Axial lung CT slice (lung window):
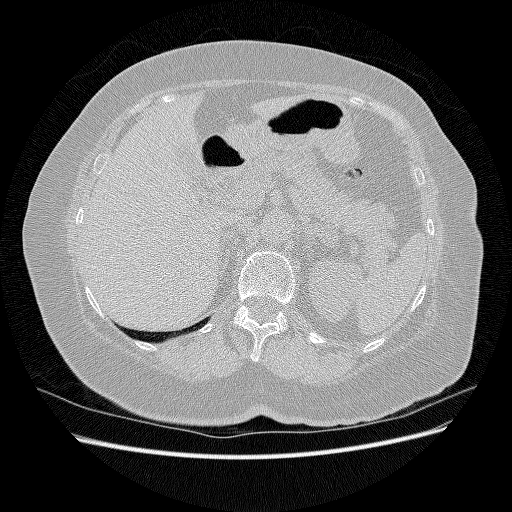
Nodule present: no